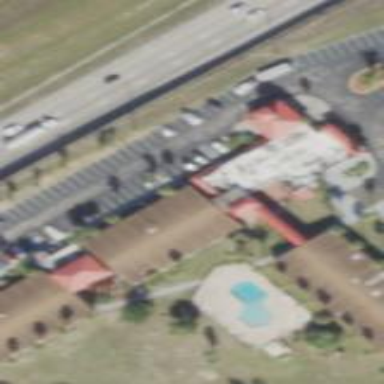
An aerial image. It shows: Hotel building.